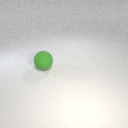
large green rubber sphere